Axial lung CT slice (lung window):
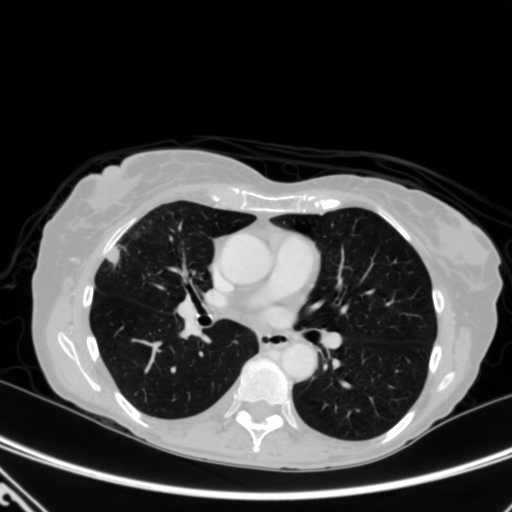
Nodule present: yes
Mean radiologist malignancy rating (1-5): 4